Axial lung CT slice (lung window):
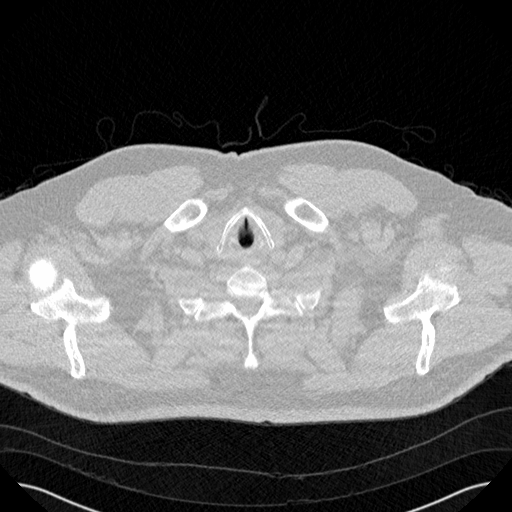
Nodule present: no